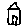
Label: house